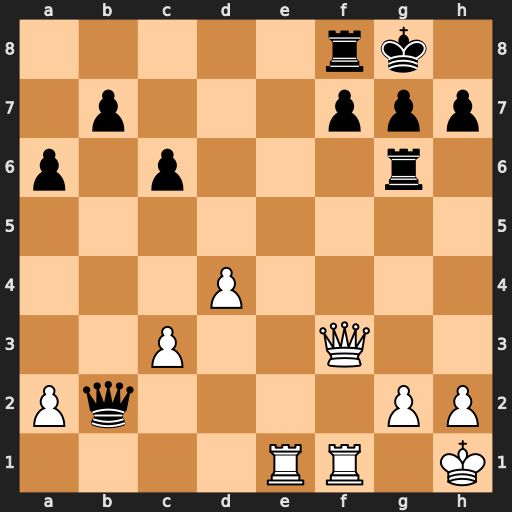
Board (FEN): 5rk1/1p3ppp/p1p3r1/8/3P4/2P2Q2/Pq4PP/4RR1K
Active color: w
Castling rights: -
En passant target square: -
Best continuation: Qxf7+ Rxf7 Re8+ Rf8 Rexf8#